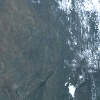
Label: land